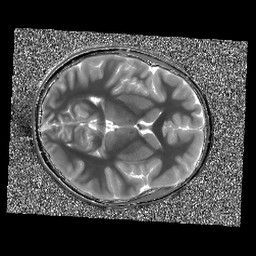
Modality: T1map
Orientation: axial
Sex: female
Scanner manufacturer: siemens
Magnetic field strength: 3 T
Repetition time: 5 s
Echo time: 0.00368 s